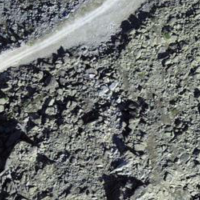
EUNIS habitat code: 48
Species observed at this site:
Nucifraga caryocatactes